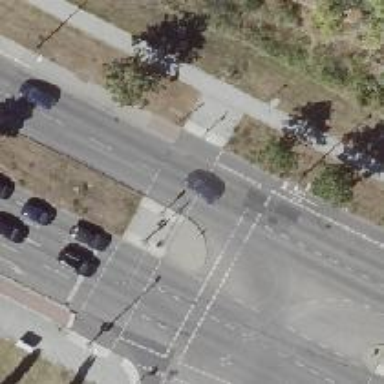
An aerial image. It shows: Footway crossing equipped with traffic signals and central island.